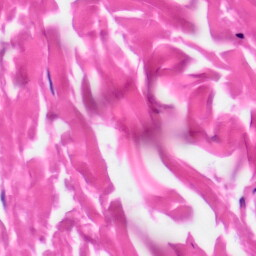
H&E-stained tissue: Skin